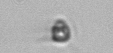
Label: Pyramimonas